RGB frame:
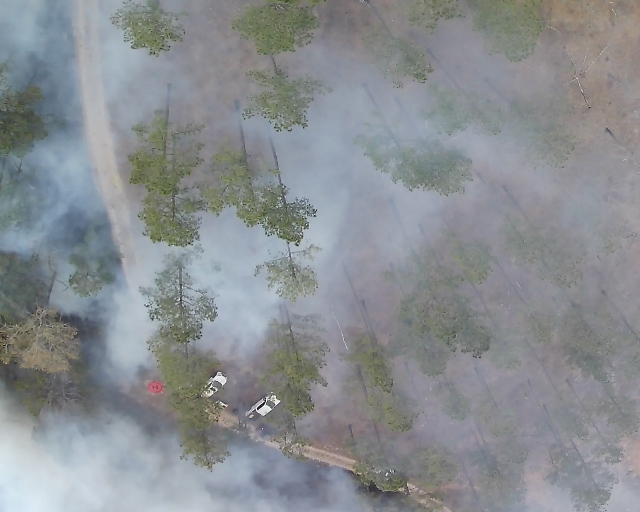
Thermal frame:
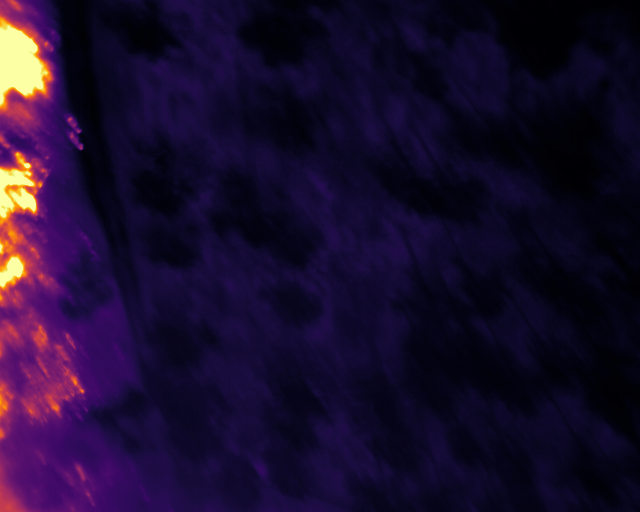
Captured: 2026-02-26 03:06:19
Pixels at or above 80 °C: 5717 (fraction of frame: 0.01745)